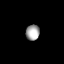
Tissue: lung
Cell type: Smooth muscle cells
Senescence score: 0.6556
Nuclear area (px): 209
Mean DAPI intensity: 165.311